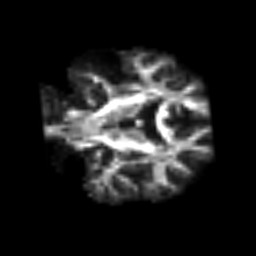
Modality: FA
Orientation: coronal
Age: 63
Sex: male
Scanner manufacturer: siemens
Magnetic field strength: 3 T
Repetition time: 3.2 s
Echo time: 0.081 s